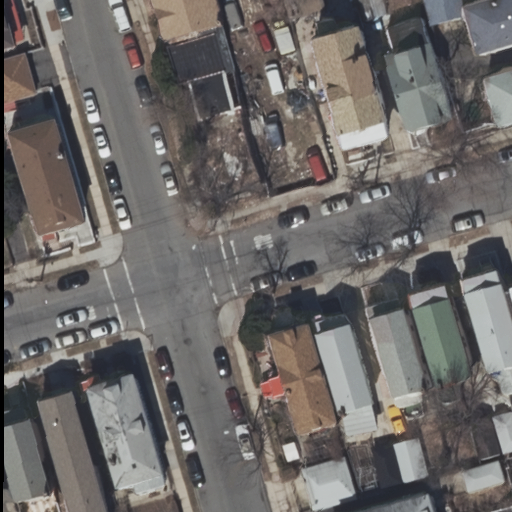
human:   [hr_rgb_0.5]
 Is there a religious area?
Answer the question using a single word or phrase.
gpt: no

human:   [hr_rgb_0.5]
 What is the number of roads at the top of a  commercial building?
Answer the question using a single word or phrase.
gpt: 0

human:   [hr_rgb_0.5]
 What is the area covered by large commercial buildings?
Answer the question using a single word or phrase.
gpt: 0m2

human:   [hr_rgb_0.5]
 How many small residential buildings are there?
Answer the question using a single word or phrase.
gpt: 16

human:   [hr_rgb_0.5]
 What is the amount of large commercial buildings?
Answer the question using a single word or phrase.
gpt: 0

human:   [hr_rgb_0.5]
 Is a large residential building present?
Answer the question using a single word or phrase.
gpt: no

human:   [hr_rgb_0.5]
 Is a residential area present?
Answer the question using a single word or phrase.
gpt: no

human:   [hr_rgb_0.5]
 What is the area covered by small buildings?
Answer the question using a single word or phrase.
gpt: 548m2

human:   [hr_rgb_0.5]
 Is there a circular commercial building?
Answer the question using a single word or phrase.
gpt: no

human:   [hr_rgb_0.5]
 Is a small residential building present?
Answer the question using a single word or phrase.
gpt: yes

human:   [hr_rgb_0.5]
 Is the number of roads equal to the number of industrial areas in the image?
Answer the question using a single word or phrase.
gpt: no

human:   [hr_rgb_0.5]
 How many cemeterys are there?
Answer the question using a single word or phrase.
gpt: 0

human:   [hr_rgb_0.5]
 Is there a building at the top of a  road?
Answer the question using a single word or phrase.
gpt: yes

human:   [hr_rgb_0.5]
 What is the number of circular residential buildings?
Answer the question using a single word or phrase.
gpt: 0

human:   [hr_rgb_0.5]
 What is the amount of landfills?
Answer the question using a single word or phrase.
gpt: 0

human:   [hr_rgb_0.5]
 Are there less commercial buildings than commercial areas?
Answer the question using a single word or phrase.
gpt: no

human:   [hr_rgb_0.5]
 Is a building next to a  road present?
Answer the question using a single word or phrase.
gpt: yes

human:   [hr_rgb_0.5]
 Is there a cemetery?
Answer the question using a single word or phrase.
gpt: no

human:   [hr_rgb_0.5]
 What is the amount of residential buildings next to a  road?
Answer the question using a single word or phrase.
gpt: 28

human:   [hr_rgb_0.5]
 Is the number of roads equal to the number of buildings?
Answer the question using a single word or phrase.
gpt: no

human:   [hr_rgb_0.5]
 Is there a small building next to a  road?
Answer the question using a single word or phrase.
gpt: yes

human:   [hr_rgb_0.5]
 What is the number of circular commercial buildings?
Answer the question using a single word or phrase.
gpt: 0

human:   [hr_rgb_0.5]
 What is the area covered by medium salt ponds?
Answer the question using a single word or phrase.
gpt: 0m2

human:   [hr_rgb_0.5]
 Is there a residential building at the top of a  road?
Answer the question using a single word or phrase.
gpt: yes

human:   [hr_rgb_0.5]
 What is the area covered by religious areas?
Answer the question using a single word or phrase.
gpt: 0m2

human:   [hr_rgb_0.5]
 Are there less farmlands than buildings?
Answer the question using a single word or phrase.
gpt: yes

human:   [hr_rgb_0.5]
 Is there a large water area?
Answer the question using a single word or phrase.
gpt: no

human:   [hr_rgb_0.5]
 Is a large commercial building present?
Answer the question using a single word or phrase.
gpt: no

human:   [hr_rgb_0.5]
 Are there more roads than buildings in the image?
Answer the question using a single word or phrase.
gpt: no

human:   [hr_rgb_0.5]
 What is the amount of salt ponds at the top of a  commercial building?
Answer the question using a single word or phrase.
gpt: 0

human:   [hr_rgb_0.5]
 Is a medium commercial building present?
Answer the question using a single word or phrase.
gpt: no

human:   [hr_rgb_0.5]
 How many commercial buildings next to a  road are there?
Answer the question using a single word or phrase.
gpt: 0

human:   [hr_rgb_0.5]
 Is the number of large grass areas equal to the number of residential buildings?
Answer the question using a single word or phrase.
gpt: no

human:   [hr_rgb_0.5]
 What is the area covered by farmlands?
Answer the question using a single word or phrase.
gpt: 0m2

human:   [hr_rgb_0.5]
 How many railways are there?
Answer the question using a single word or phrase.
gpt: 0

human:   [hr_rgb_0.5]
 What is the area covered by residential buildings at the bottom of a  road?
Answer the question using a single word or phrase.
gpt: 1469m2